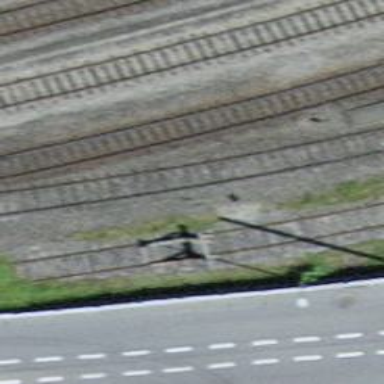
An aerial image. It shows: Railway buffer stop.